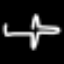
Label: airplane